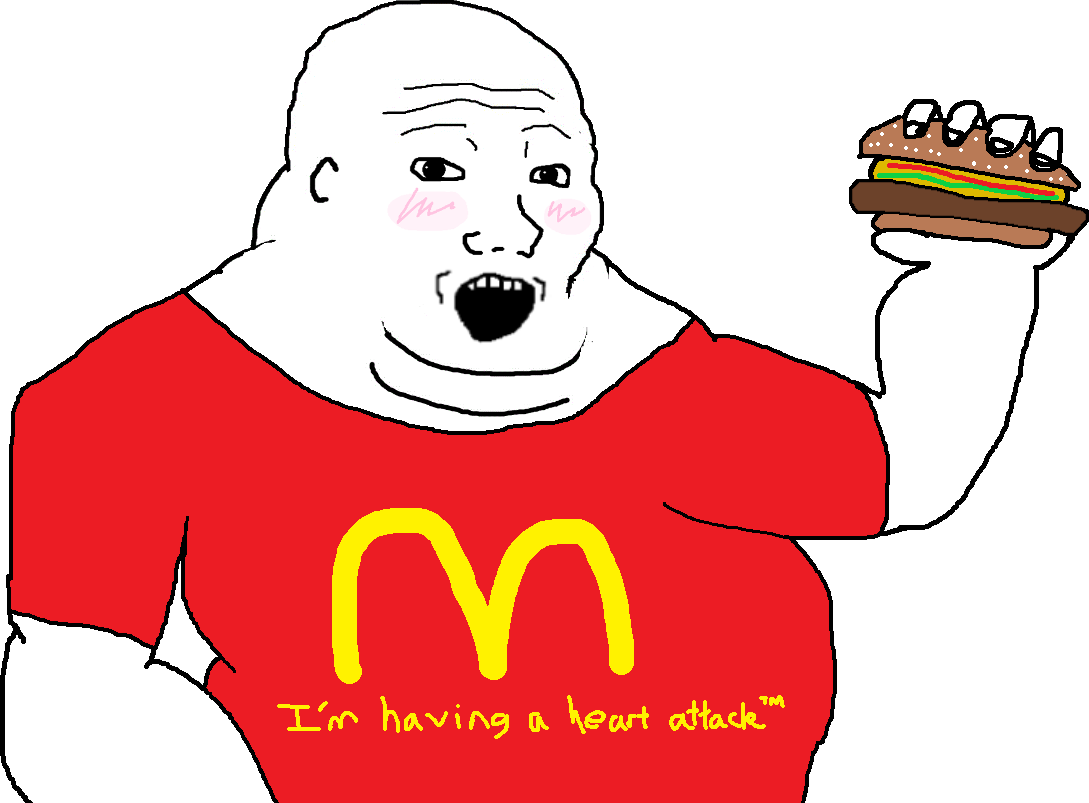
Label: 5_Blobjak